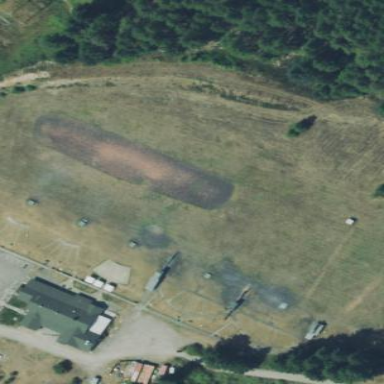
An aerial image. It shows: Shooting range on leisure land pitch.